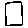
Label: square